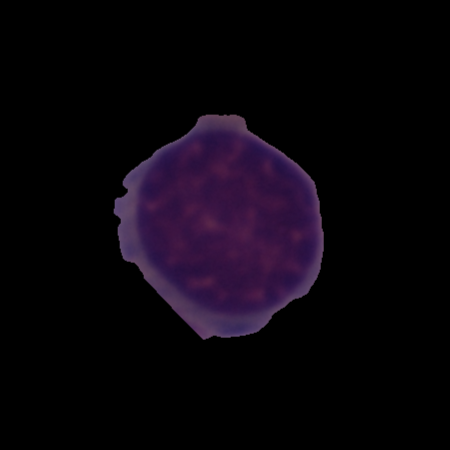
Label: healthy